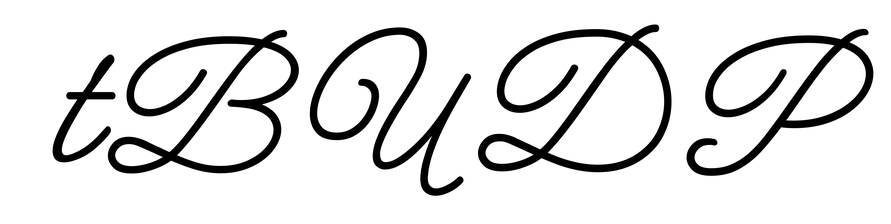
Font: MeowScript-Regular